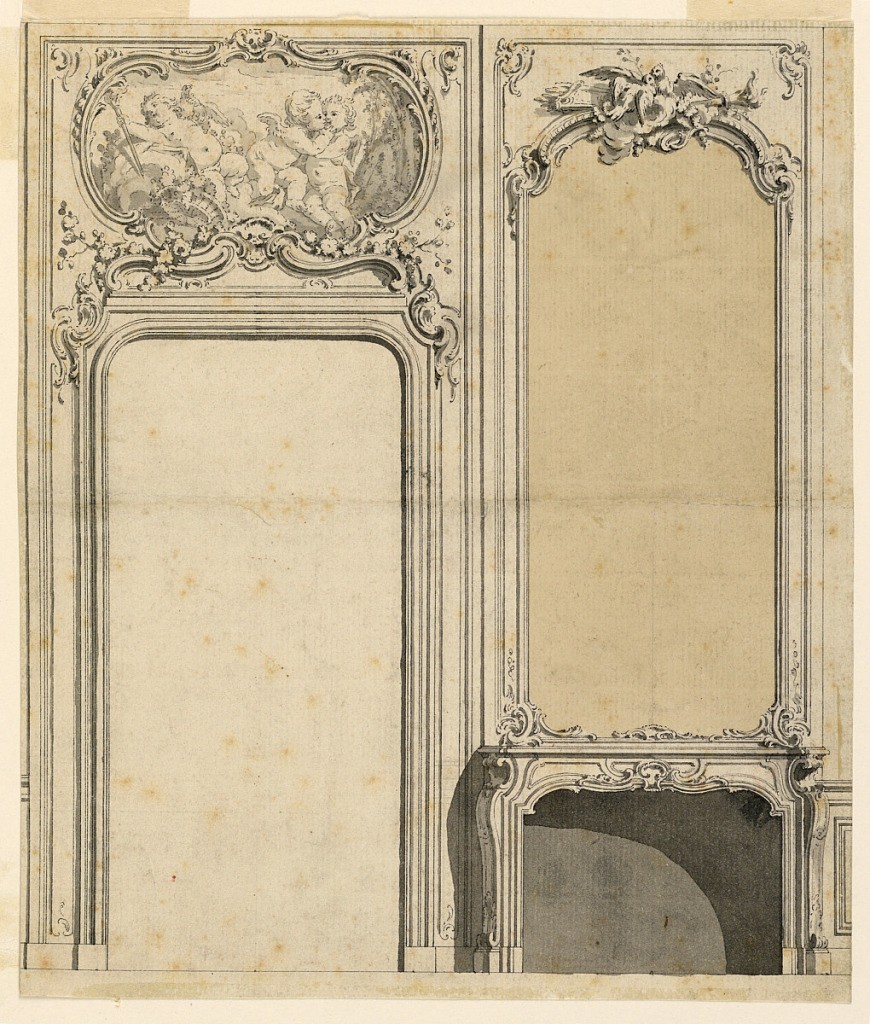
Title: Design for an Overdoor and Chimney
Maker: Nicolas Pineau, French, 1684-1754
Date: ca. 1740–1750
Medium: Pen and ink, brush and brown watercolor, graphite
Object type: Drawing
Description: Three putti are shown in the overdoor. A pair of billing doves, a quiver and a torch are in the top center of the frame of the mirror over the chimney.